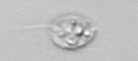
Label: Amoeba